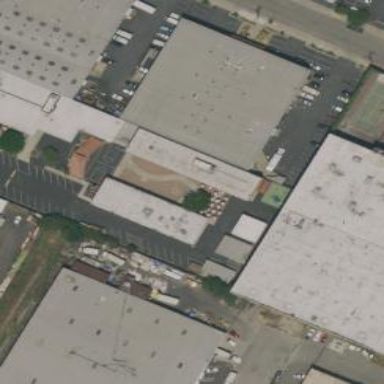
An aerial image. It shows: Warehouse building.